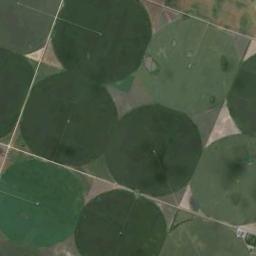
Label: circular_farmland